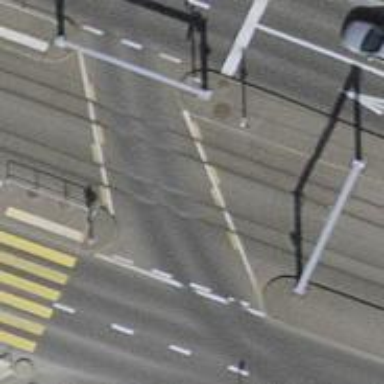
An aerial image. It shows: Primary link road with asphalt surface.